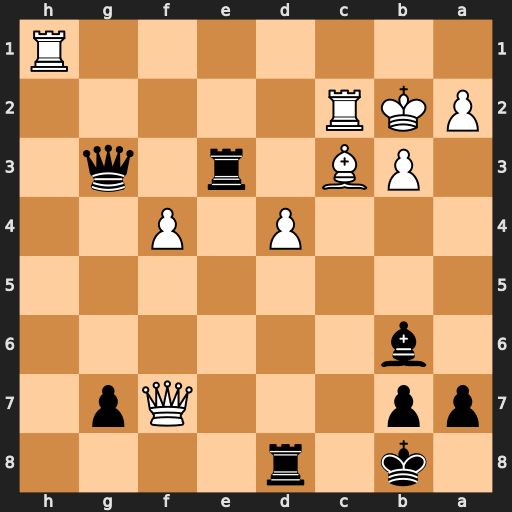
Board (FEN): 1k1r4/pp3Qp1/1b6/8/3P1P2/1PB1r1q1/PKR5/7R
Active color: b
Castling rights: -
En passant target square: -
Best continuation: Rxc3 Rxc3 Qg2+ Ka3 Qxh1